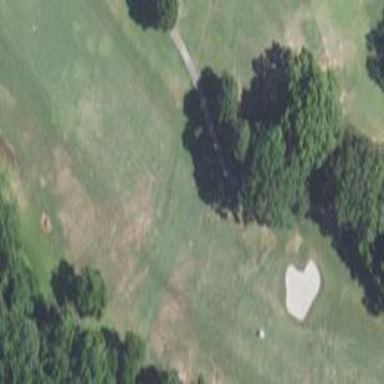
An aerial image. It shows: Golf fairway surrounded by grass.